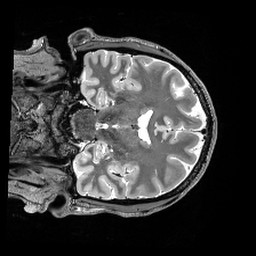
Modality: T2w
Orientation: coronal
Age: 46
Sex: male
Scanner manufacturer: siemens
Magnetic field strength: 3 T
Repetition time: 3.2 s
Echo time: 0.56 s